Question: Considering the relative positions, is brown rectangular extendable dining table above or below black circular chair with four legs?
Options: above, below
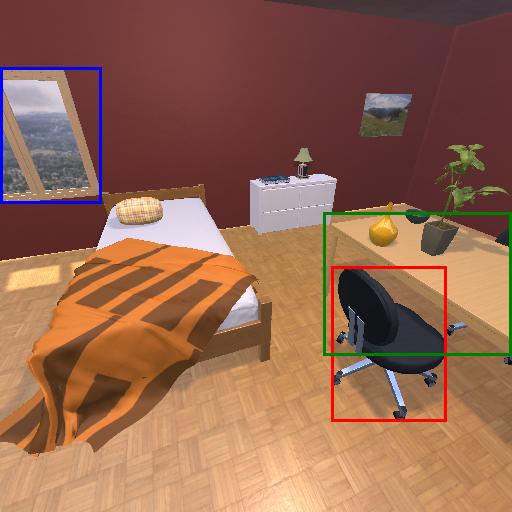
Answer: above